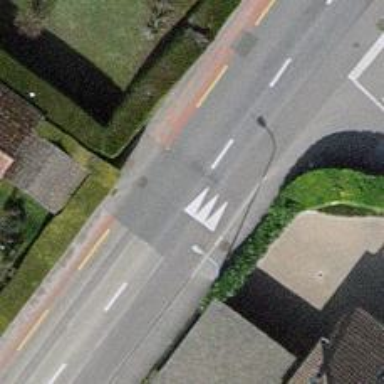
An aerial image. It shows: Tertiary road with asphalt surface. The road has designated cycle lane on the left.